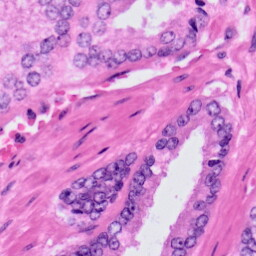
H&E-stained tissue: Prostate